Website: home-depot
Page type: customer-info-address
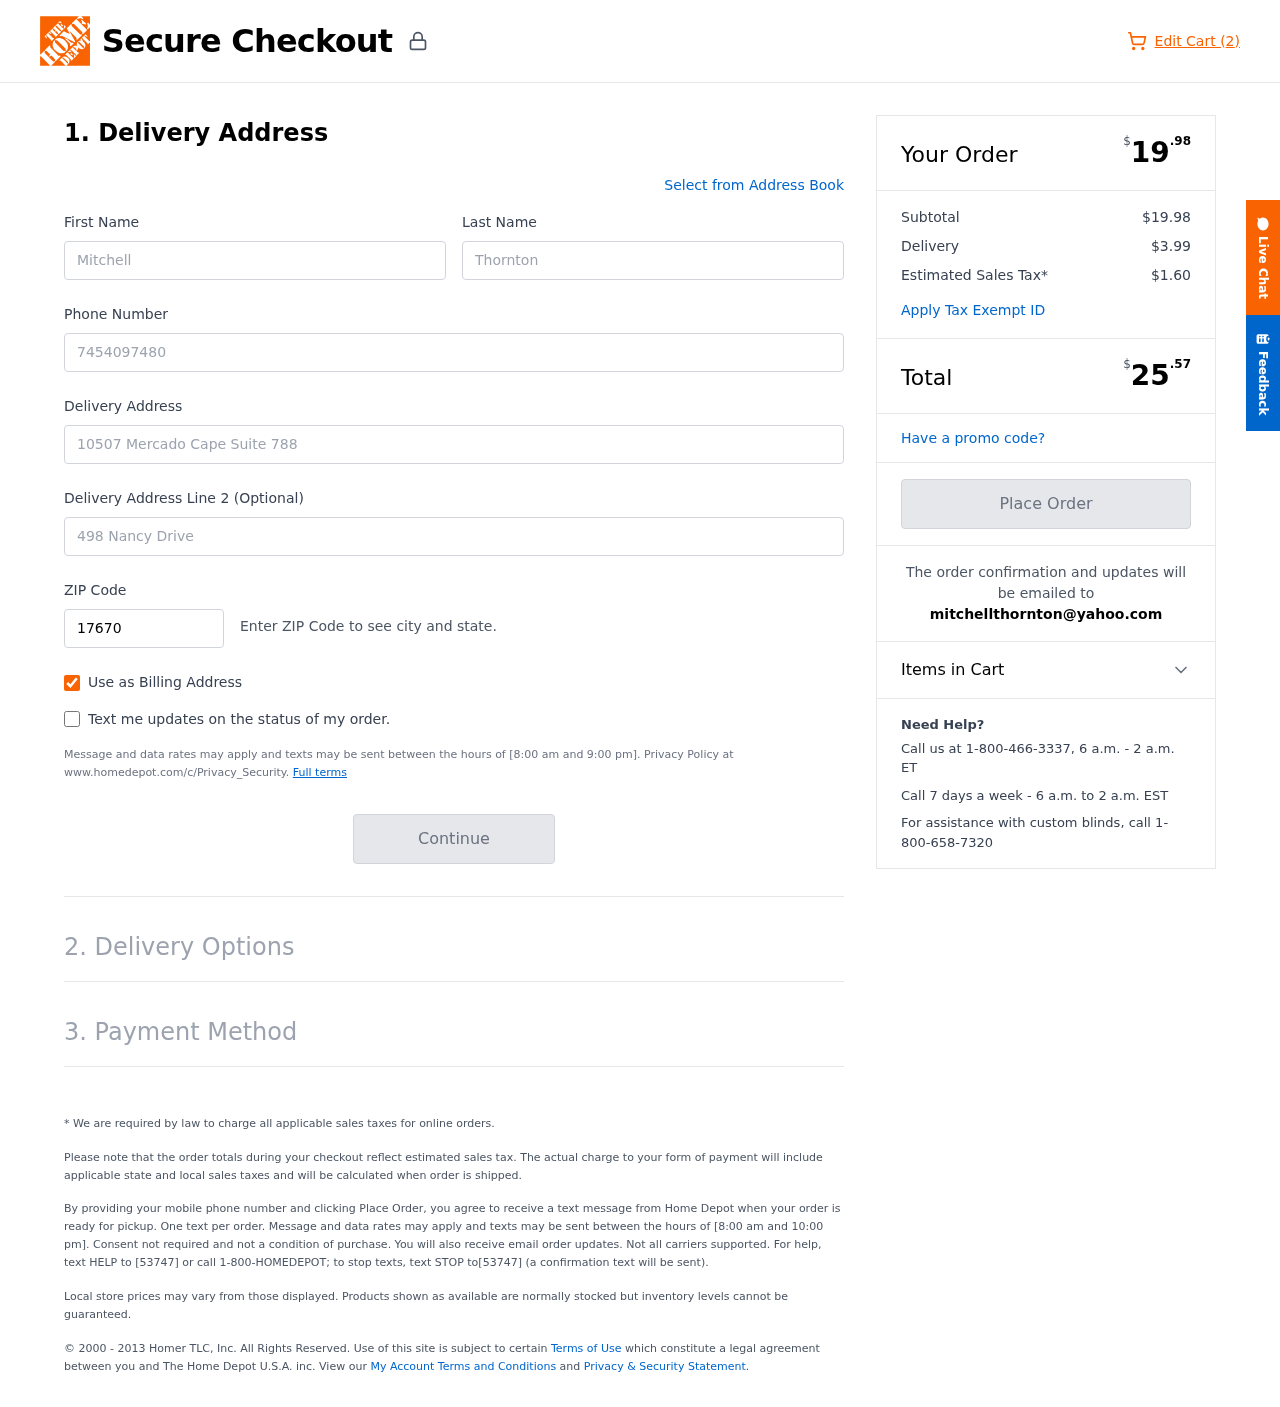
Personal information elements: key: PII_EMAIL
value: mitchellthornton@yahoo.com
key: PII_FIRSTNAME
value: Mitchell
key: PII_LASTNAME
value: Thornton
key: PII_PHONE
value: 7454097480
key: PII_POSTCODE
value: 17670
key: PII_STREET
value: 10507 Mercado Cape Suite 788
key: PII_STREET2
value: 498 Nancy Drive
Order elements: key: ORDER_NUM_ITEMS
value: Edit Cart (2)
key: ORDER_SUBTOTAL_HEADER
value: $19.98
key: ORDER_SUBTOTAL
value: $19.98
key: ORDER_SHIPPING_COST
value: $3.99
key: ORDER_TAX
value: $1.60
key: ORDER_TOTAL2
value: $25.57